Question: My frozen Python files are working on my computer correctly. I froze them with 'cx_freeze', but on some computers they do not work. For example in Windows 7, it always needs DLL files, it says they are missing. It is usually about 'api-ms-win' DLL files.
In Windows 10, it shows this error:

But on my computer, it works correctly. How is this possible, and how can I fix it?
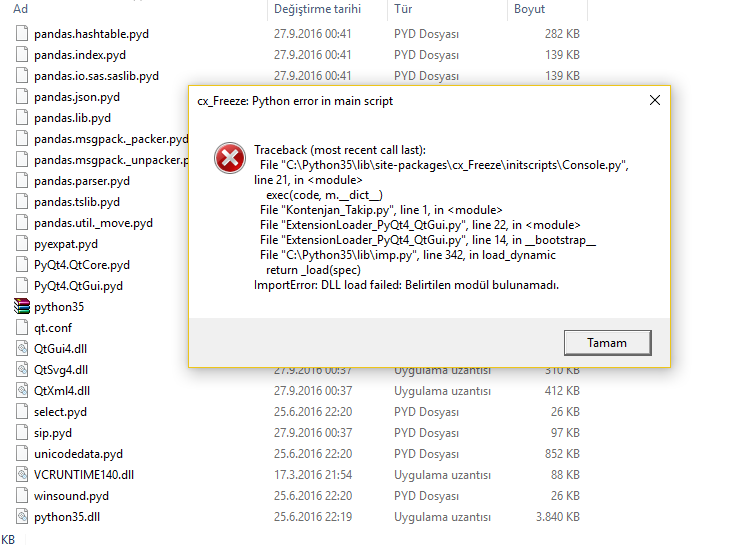
Answer: There are many potential problems, but the most common with Python 3.5+ and Windows 10 seems to be missing 'api-ms-win' dlls.
Here is one set of notes from the 'pyinstaller' issue tracker:
> Add the directory of the required dlls to system Path. My application uses PyQt5 which is dependent on api-ms-win dlls.For PyQt5 add this directory:
'''
%WHERE EVER YOU INSTALLED PYTHON%\Lib\site-packages\PyQt5\Qt\bin
'''
> For api-ms-win dlls you need Visual Studio 2015 OR Windows SDK (download here):
Directory if you have Visual Studio: C:\Program Files (x86)\Microsoft Visual Studio 14.0\Common7\IDE\Remote Debugger\x64
Directory if you have Windows SDK: C:\Program Files (x86)\Windows Kits\10\Redist\ucrt\DLLs\x64
After you add the required paths, pyinstaller can find the files.
(<URL>
Too help find any missing DLLs, you can use <URL> to find all of the DLL's that your program needs.
It is often worth trying some of the other freeze utils if the one you are using is not cooperating.